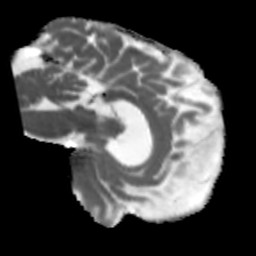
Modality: MD
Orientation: sagittal
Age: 56
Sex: male
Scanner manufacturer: siemens
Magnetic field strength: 3 T
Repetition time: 5.47 s
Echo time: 0.0854 s